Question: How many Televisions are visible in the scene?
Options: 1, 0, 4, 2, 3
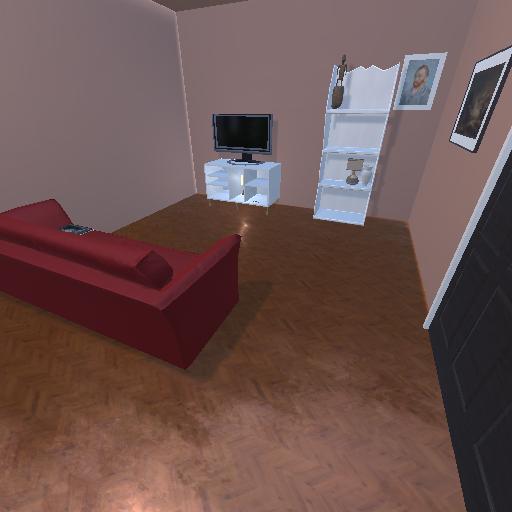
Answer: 1